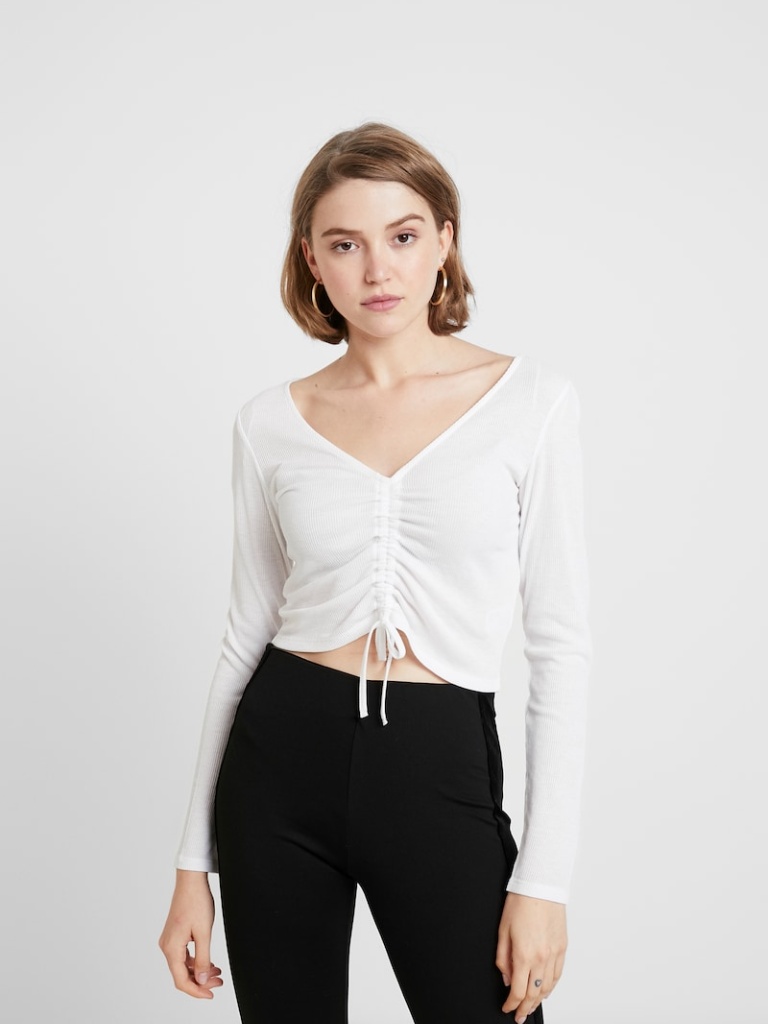
knit tight a long-sleeved with the sleeves down cropped length Fully Tucked in v-neck top